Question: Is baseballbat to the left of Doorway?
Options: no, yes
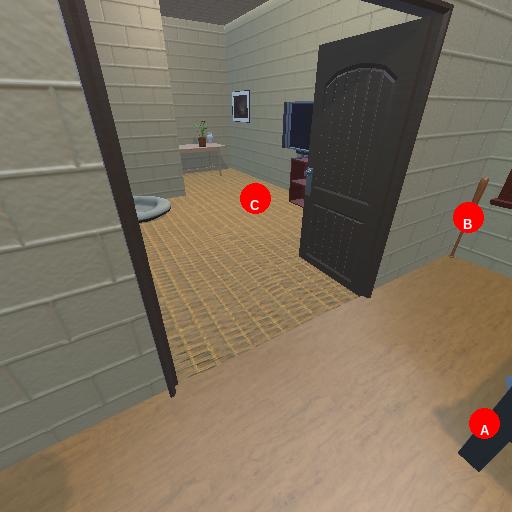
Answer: no